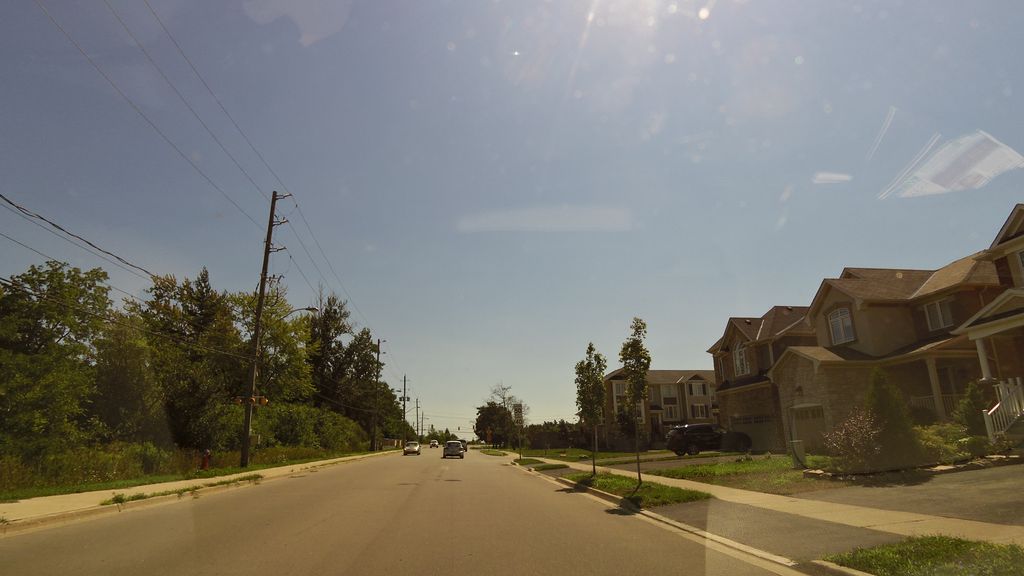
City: hamilton